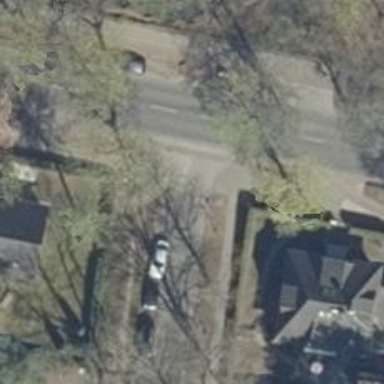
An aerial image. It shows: Residential road.